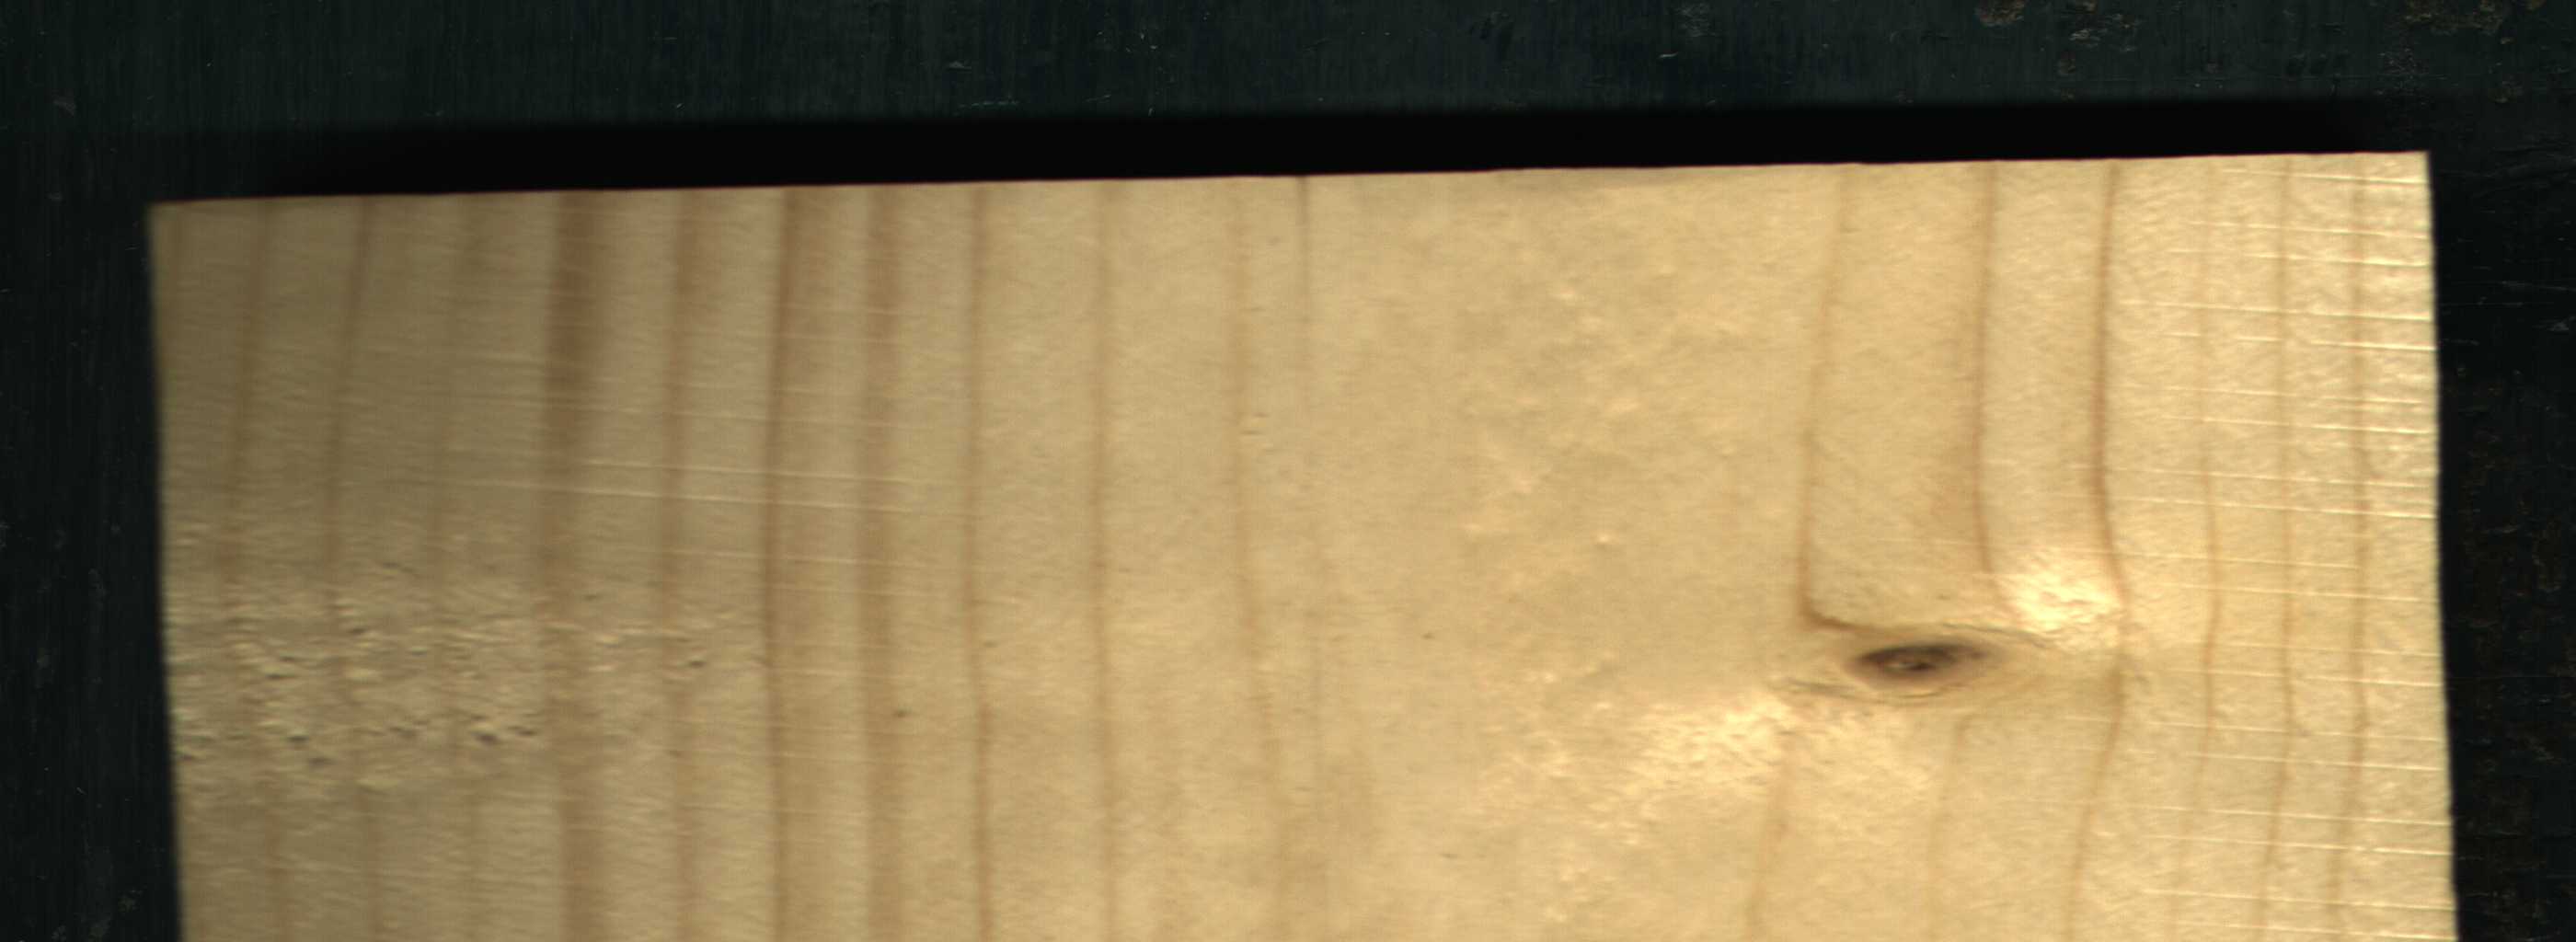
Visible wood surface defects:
Live_Knot